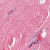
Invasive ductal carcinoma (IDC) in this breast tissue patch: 0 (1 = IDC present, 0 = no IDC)